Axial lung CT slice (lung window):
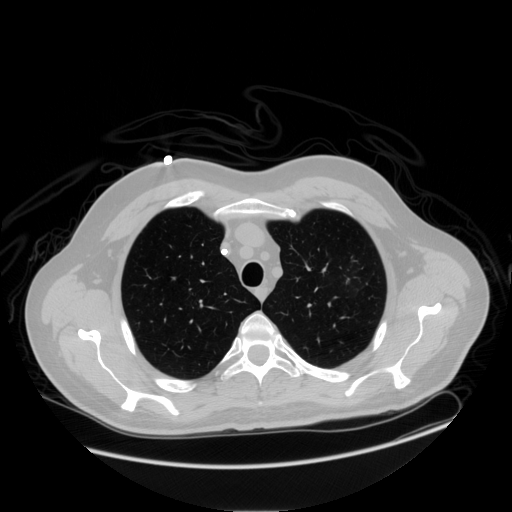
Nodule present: no